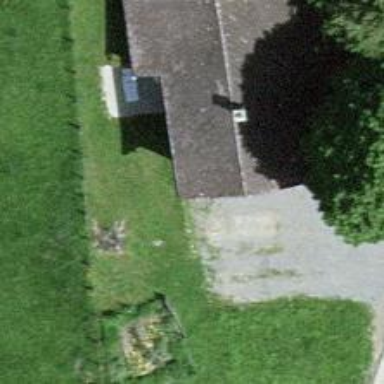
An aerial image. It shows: Gabled roof on farm auxiliary building.